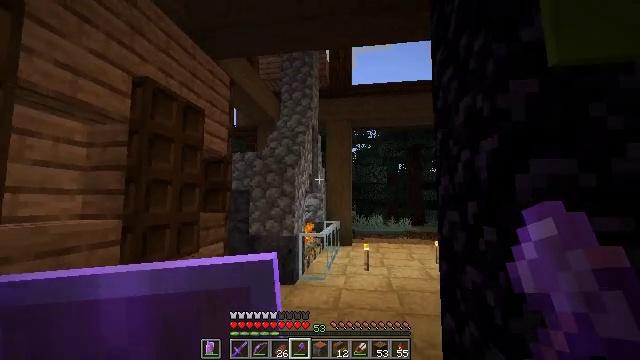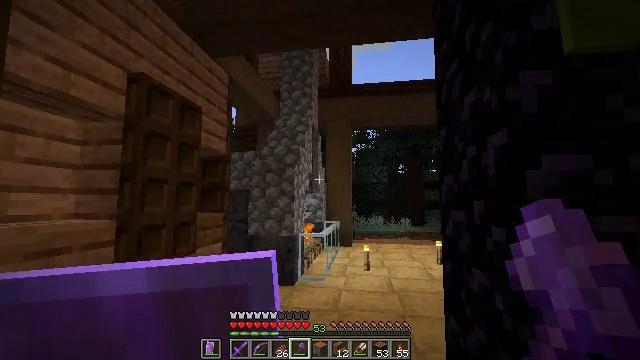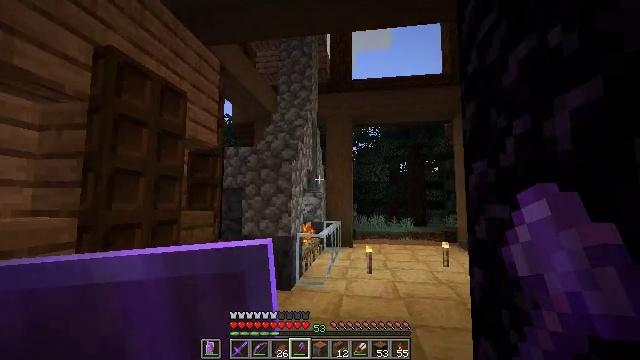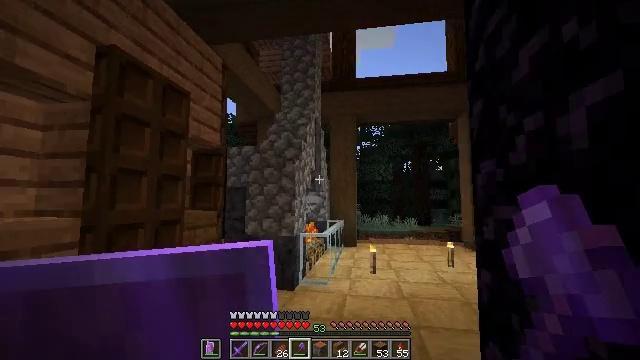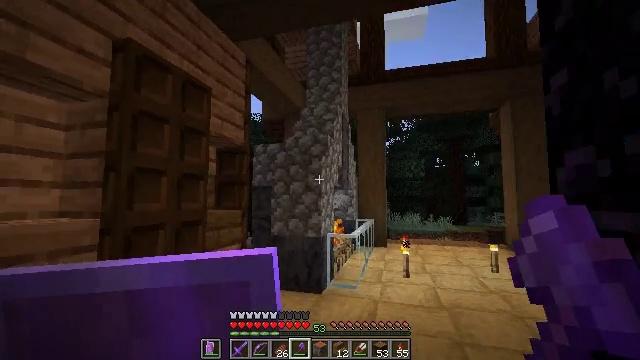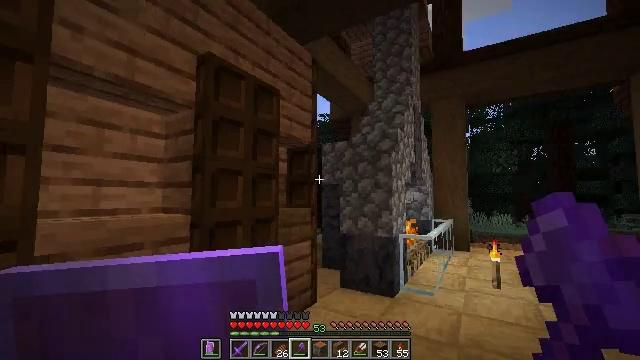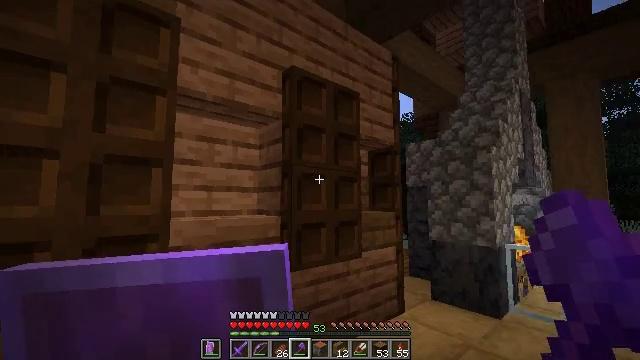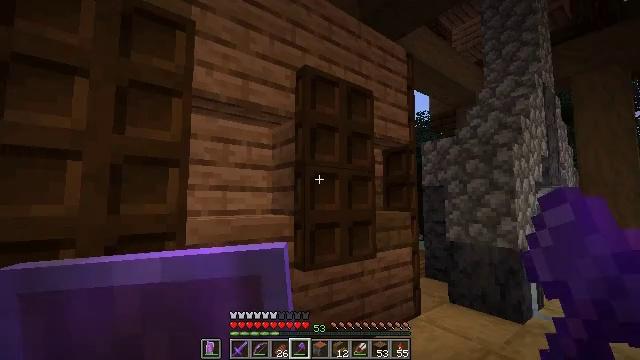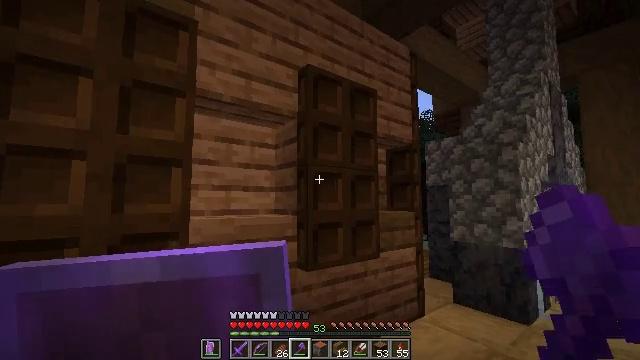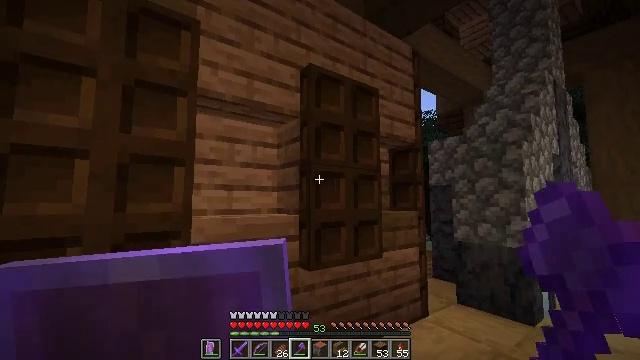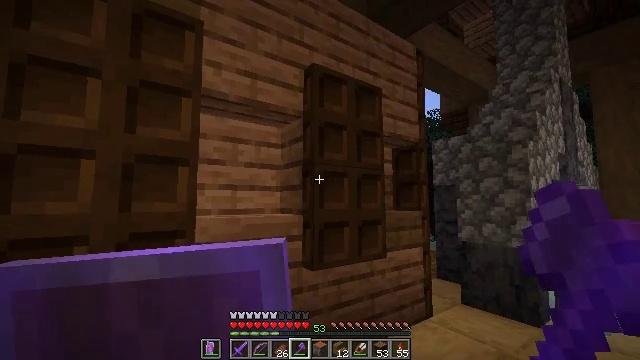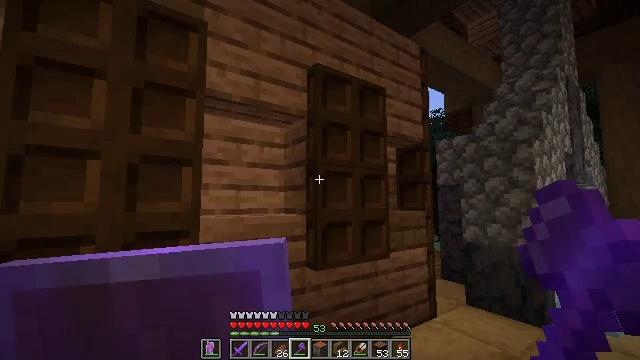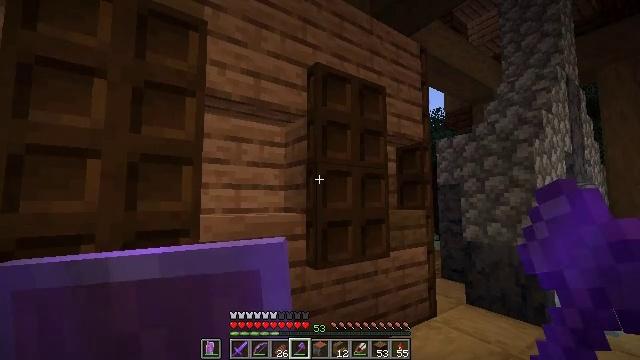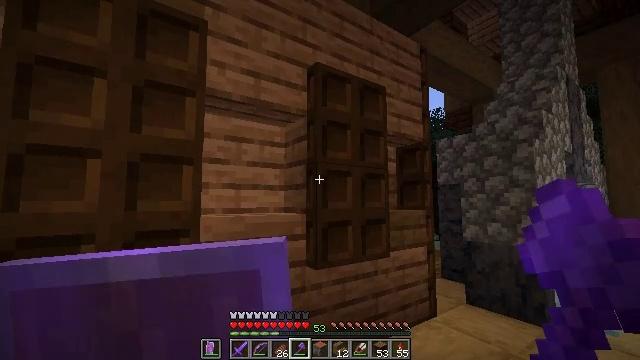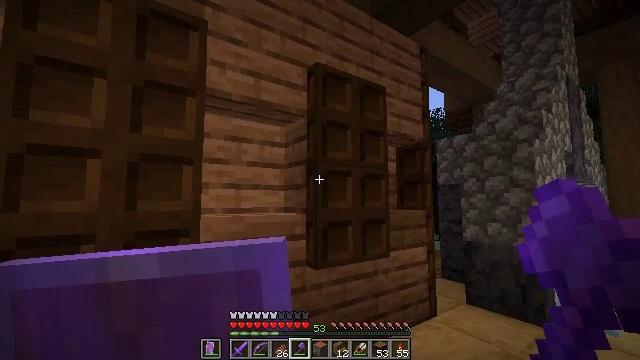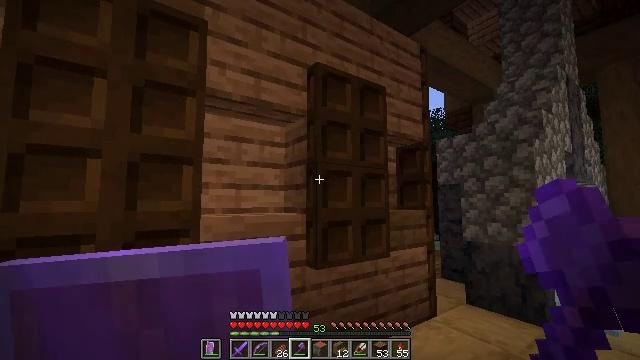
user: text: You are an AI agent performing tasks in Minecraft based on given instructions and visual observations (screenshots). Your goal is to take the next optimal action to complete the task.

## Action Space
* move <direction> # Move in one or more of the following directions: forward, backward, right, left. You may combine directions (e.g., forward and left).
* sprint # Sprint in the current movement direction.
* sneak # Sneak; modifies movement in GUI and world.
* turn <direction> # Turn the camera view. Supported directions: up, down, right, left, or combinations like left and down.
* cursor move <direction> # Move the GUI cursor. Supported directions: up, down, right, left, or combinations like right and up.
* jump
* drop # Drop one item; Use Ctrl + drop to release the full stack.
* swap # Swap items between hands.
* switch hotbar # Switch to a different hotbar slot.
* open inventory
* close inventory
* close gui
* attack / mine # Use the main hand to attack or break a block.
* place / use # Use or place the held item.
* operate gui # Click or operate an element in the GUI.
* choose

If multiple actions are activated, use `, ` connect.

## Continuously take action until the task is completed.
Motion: motion action
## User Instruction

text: Break the stripped acacia log.
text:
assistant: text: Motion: move forward
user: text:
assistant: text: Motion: move forward
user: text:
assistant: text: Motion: move forward
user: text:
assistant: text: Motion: turn left
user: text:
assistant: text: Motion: turn left
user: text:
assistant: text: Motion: turn left
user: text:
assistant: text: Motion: turn left
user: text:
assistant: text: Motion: no_op
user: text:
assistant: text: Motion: no_op
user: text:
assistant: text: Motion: no_op
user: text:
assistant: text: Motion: no_op
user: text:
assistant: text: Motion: no_op
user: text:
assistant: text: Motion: no_op
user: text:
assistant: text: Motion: no_op
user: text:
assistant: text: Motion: no_op
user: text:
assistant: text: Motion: no_op
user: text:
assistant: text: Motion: no_op
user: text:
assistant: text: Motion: no_op
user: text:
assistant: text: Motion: no_op
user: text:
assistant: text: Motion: no_op
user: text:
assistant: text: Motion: no_op
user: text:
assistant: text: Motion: no_op
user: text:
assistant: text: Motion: no_op
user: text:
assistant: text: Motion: no_op
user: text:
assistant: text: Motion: no_op
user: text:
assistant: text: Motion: no_op
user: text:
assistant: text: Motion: no_op
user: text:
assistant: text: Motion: no_op
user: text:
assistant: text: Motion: turn right
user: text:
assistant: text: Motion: turn right and down